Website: apple
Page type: billing-address
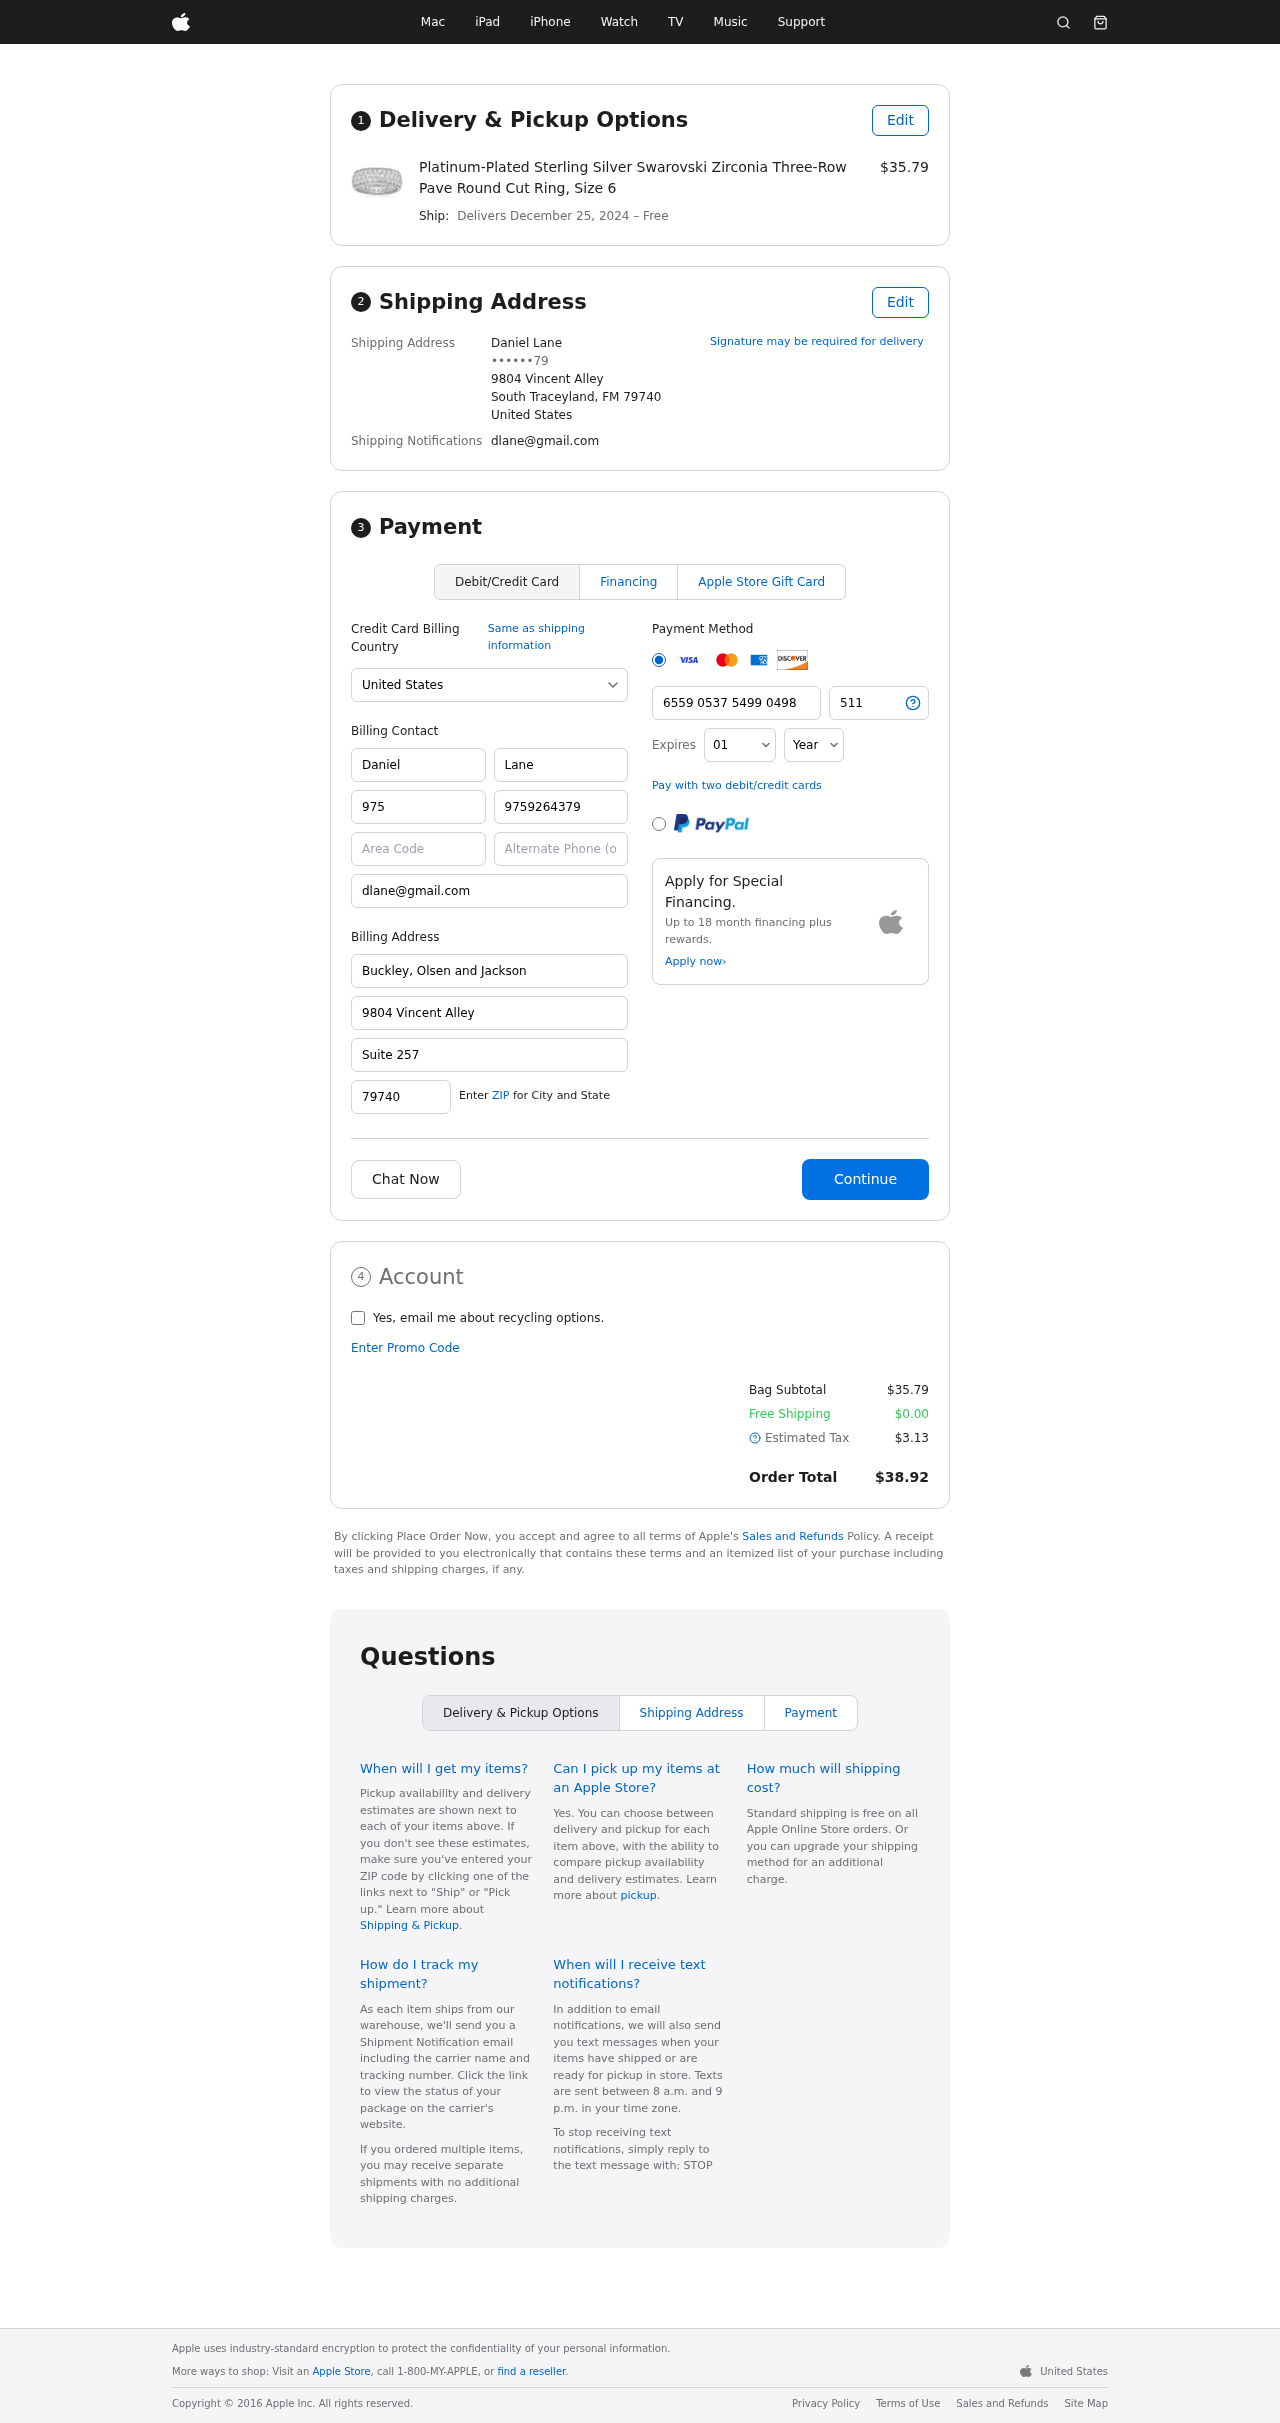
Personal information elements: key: PII_CARD_CVV
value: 511
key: PII_CARD_EXPIRY_MONTH
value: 01
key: PII_CARD_EXPIRY_YEAR
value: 30
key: PII_CARD_NUMBER
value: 6559 0537 5499 0498
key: PII_CITY_STATE_ZIP
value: South Traceyland, FM 79740
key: PII_COUNTRY
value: United States
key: PII_EMAIL
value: dlane@gmail.com
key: PII_FULLNAME
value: Daniel Lane
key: PII_STREET
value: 9804 Vincent Alley
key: PII_PHONE_MASKED
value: ••••••79
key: PII_BILLING_FIRSTNAME
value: Daniel
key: PII_BILLING_LASTNAME
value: Lane
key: PII_BILLING_PHONE_AREA
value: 975
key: PII_BILLING_PHONE
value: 9759264379
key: PII_BILLING_EMAIL
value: dlane@gmail.com
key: PII_BILLING_COMPANY
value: Buckley, Olsen and Jackson
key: PII_BILLING_STREET
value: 9804 Vincent Alley
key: PII_BILLING_STREET2
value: Suite 257
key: PII_BILLING_POSTCODE
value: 79740
Product elements: key: PRODUCT1_NAME
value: Platinum-Plated Sterling Silver Swarovski Zirconia Three-Row Pave Round Cut Ring, Size 6
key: PRODUCT1_PRICE
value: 35.79
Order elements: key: ORDER_DELIVERY_DATE
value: December 25, 2024
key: ORDER_SUBTOTAL
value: $35.79
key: ORDER_SHIPPING_COST
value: $0.00
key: ORDER_TAX
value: $3.13
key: ORDER_TOTAL
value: $38.92